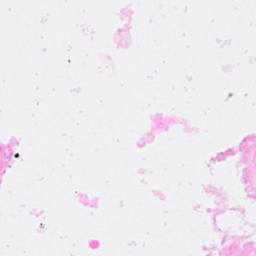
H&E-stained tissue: Breast